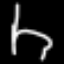
Label: chair